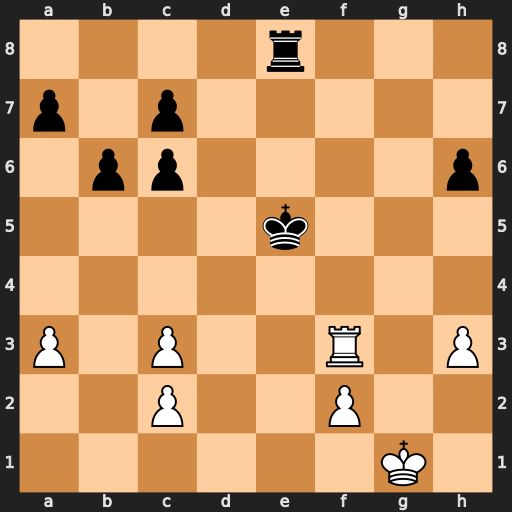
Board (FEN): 4r3/p1p5/1pp4p/4k3/8/P1P2R1P/2P2P2/6K1
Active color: w
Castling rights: -
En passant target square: -
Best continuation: Re3+ Kf5 Rxe8